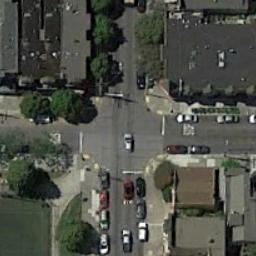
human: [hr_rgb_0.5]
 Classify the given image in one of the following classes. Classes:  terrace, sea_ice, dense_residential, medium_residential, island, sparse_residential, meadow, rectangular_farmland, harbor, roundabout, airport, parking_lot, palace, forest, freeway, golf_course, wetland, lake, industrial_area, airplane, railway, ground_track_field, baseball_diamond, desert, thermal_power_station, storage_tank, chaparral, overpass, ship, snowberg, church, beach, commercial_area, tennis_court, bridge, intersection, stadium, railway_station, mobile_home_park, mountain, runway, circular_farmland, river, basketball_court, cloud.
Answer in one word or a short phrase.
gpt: intersection